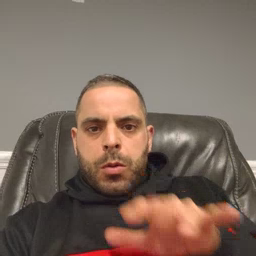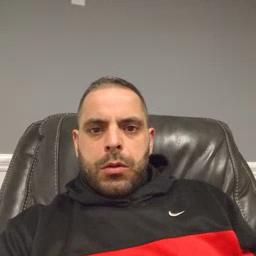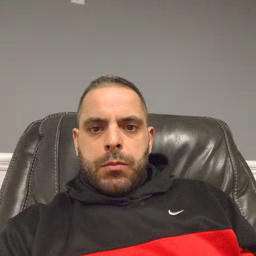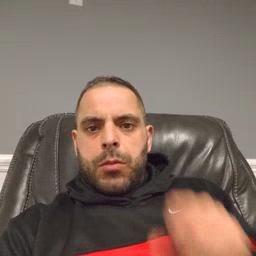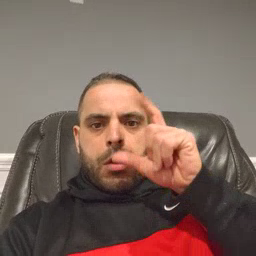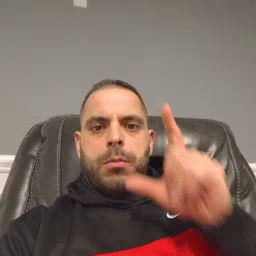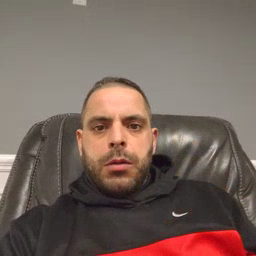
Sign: wake